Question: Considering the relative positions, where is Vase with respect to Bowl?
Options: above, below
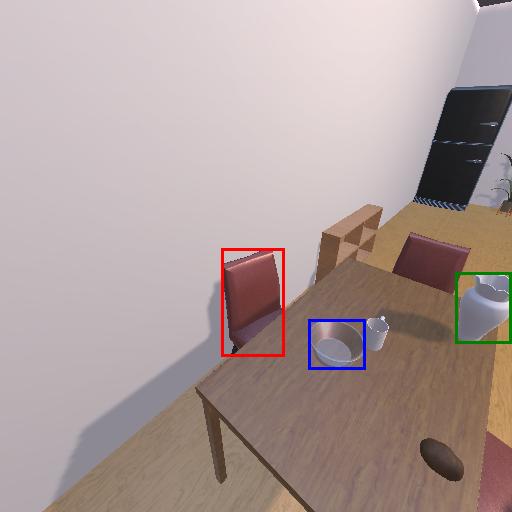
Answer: above